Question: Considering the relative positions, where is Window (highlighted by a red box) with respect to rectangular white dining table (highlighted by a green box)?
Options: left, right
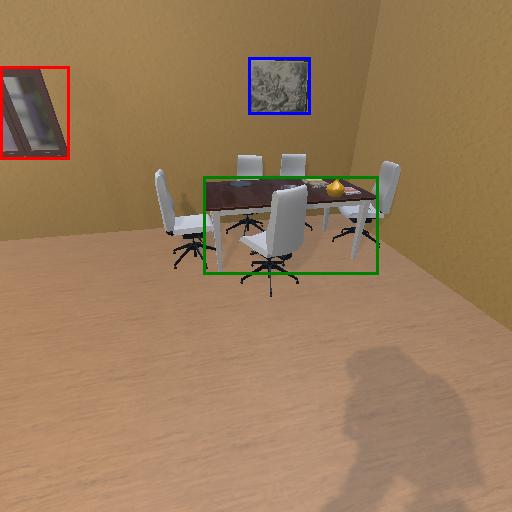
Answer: left